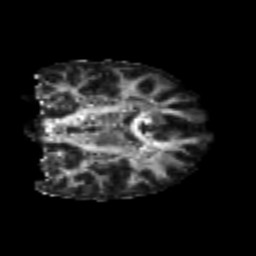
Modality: FA
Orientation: coronal
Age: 25
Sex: female
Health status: healthy
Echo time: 0.074 s